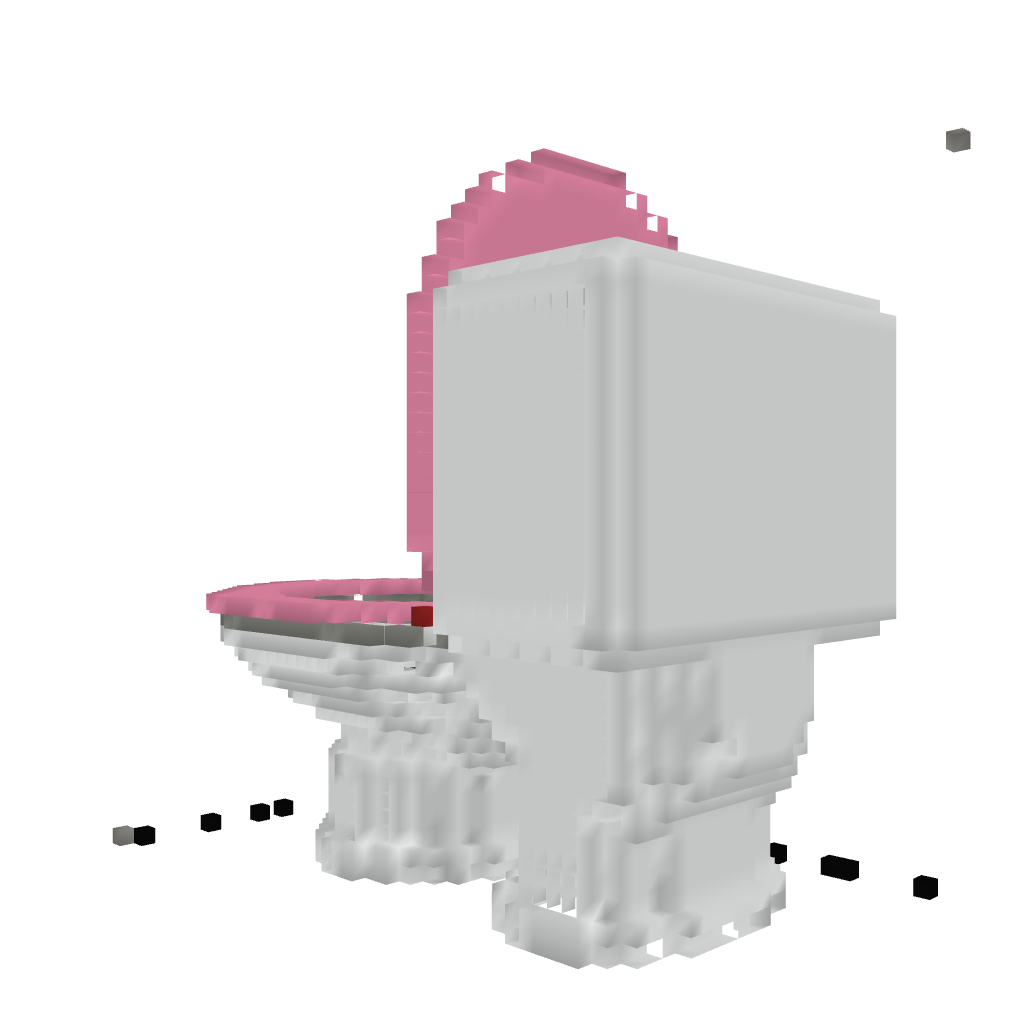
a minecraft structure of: Toilet